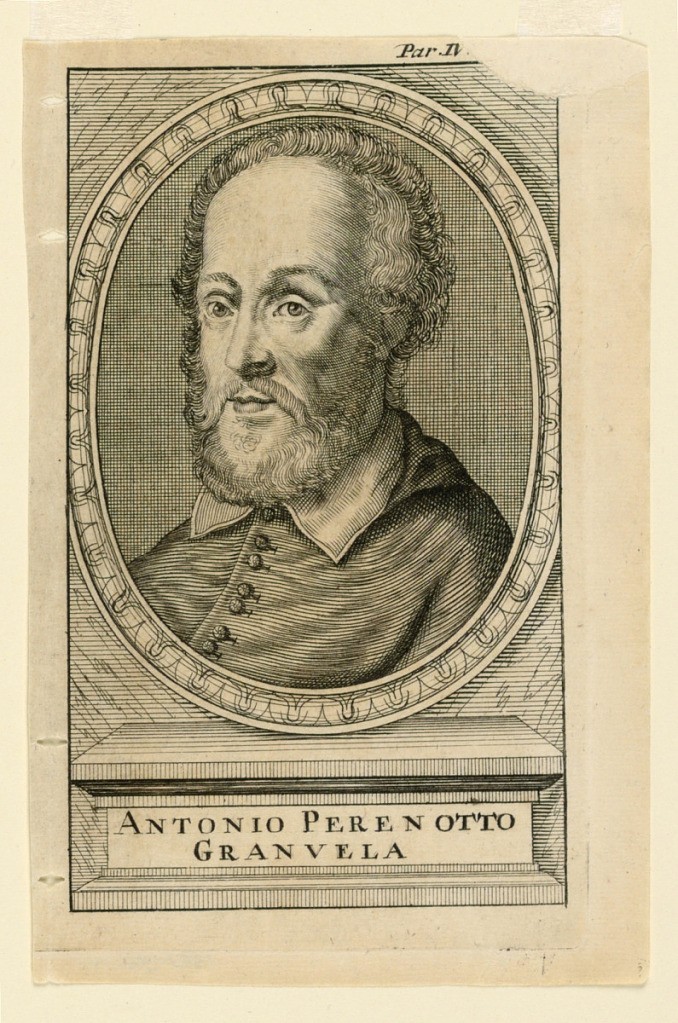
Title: Portrait of Antonius Perrenot, Cardinal de Granville (1517-1586)
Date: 1725-1750
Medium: Engraving on paper
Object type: Print
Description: Bust-length portrait in three-quarter view, facing left, of the elderly cardinal. The oval frame is supported by an inscribed pesedtal.